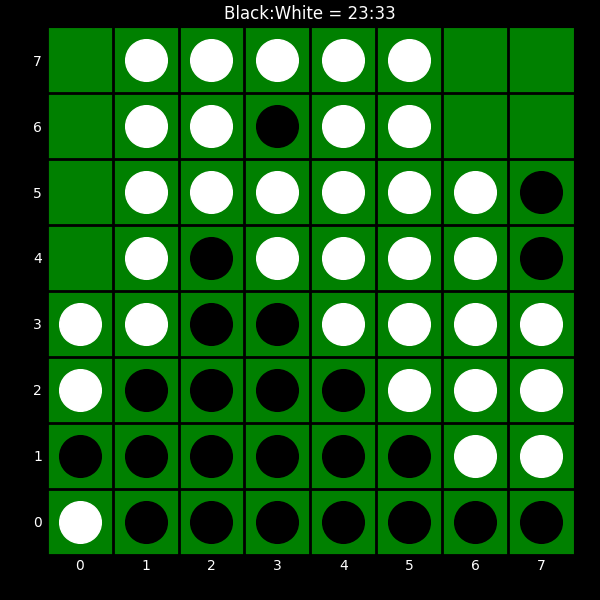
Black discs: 23
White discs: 33